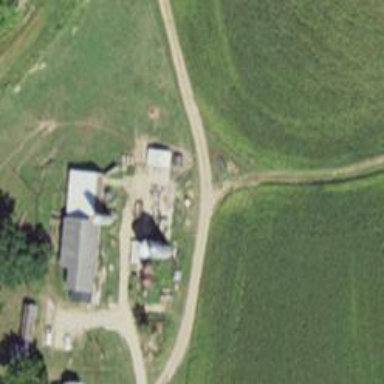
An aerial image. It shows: Silo.